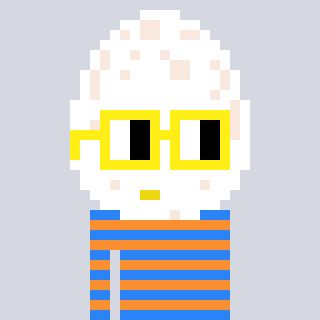
a pixel art character with square yellow glasses, a egg-shaped head and a orange-colored body on a cool background